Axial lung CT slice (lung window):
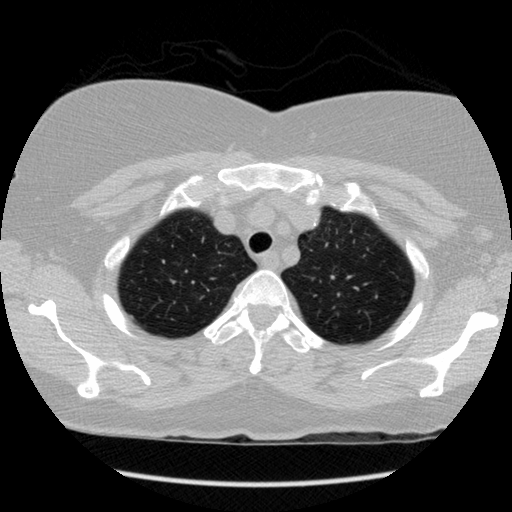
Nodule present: no